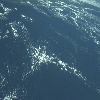
Label: water